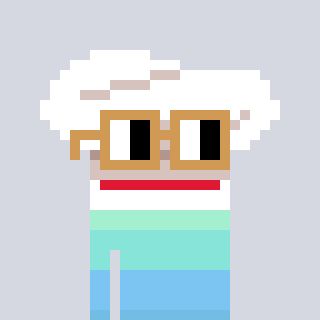
a pixel art character with square brown glasses, a chef hat-shaped head and a grayscale-colored body on a cool background